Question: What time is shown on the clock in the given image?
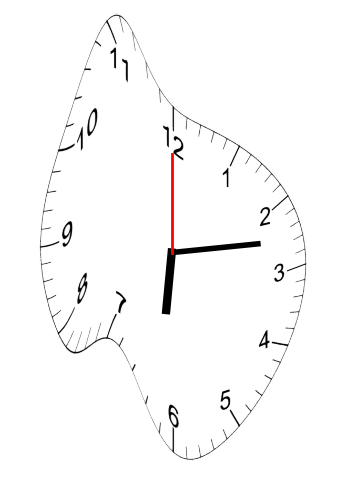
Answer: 06:13:00